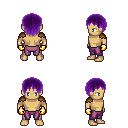
a pixel art fantasy rpg character, male body template, human, tanned skin, leather shoulder armor, magenta pants, purple plain hairstyle, gold gloves, four views (front, back, left, right), 2x2 character sprite sheet, small pixel art, hard edges, no anti-aliasing